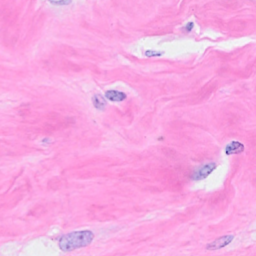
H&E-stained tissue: Breast